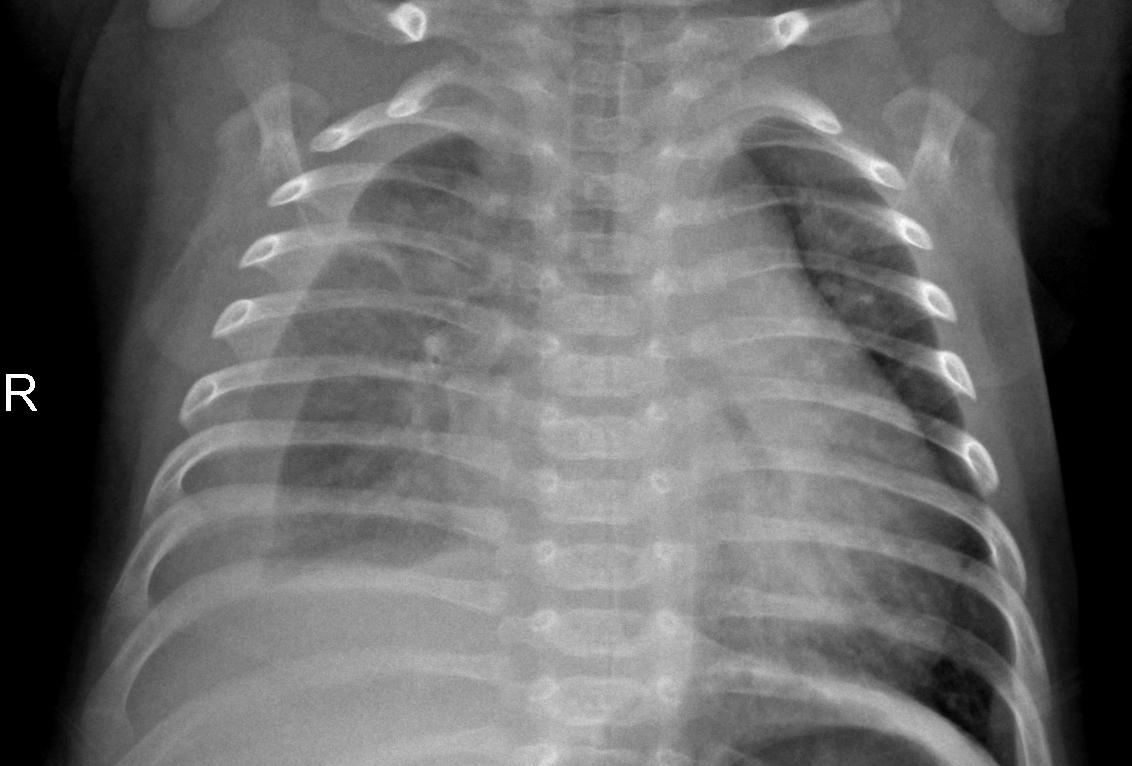
Diagnosis: PNEUMONIA